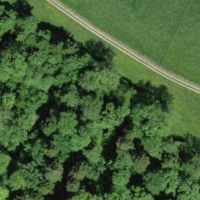
EUNIS habitat code: 41
Species observed at this site:
Geranium robertianum